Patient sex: M
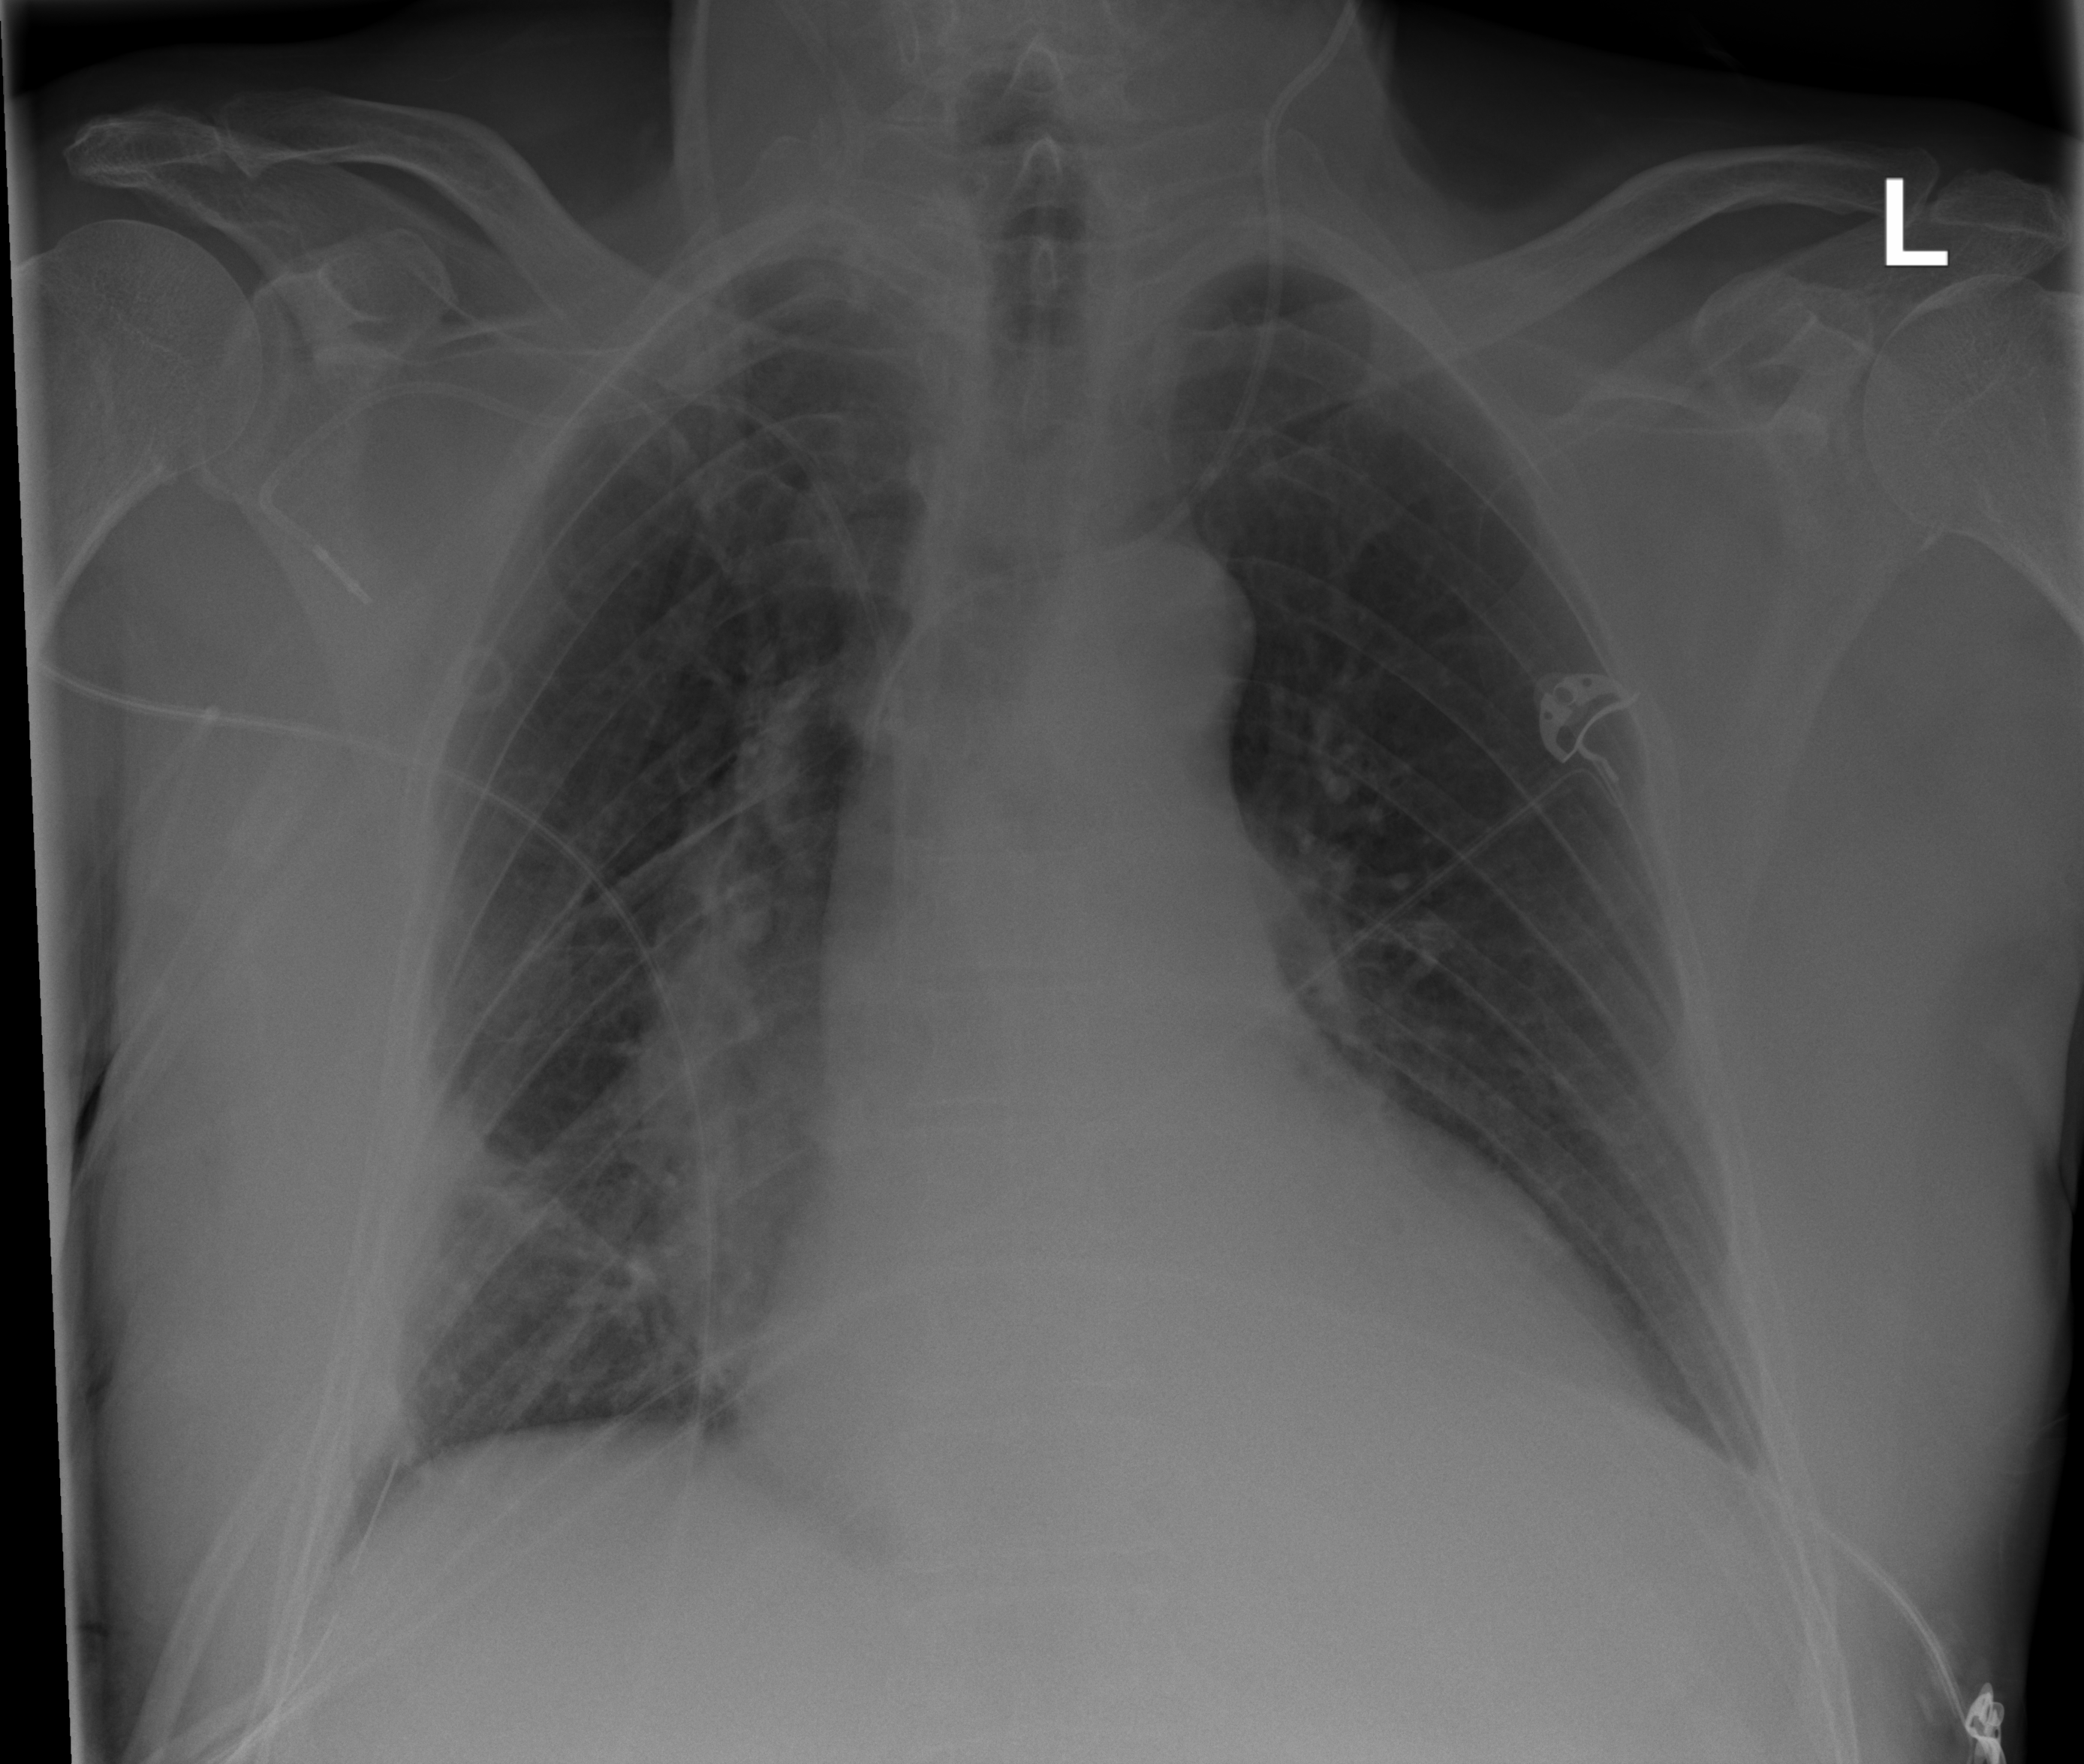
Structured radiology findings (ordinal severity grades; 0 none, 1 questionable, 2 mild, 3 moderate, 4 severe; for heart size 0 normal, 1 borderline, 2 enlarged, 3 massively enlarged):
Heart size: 2
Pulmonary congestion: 2
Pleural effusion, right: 1
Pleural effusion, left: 1
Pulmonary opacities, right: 2
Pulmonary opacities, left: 0
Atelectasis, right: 2
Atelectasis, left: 0